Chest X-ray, AP view. Patient: 54 years old, sex F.
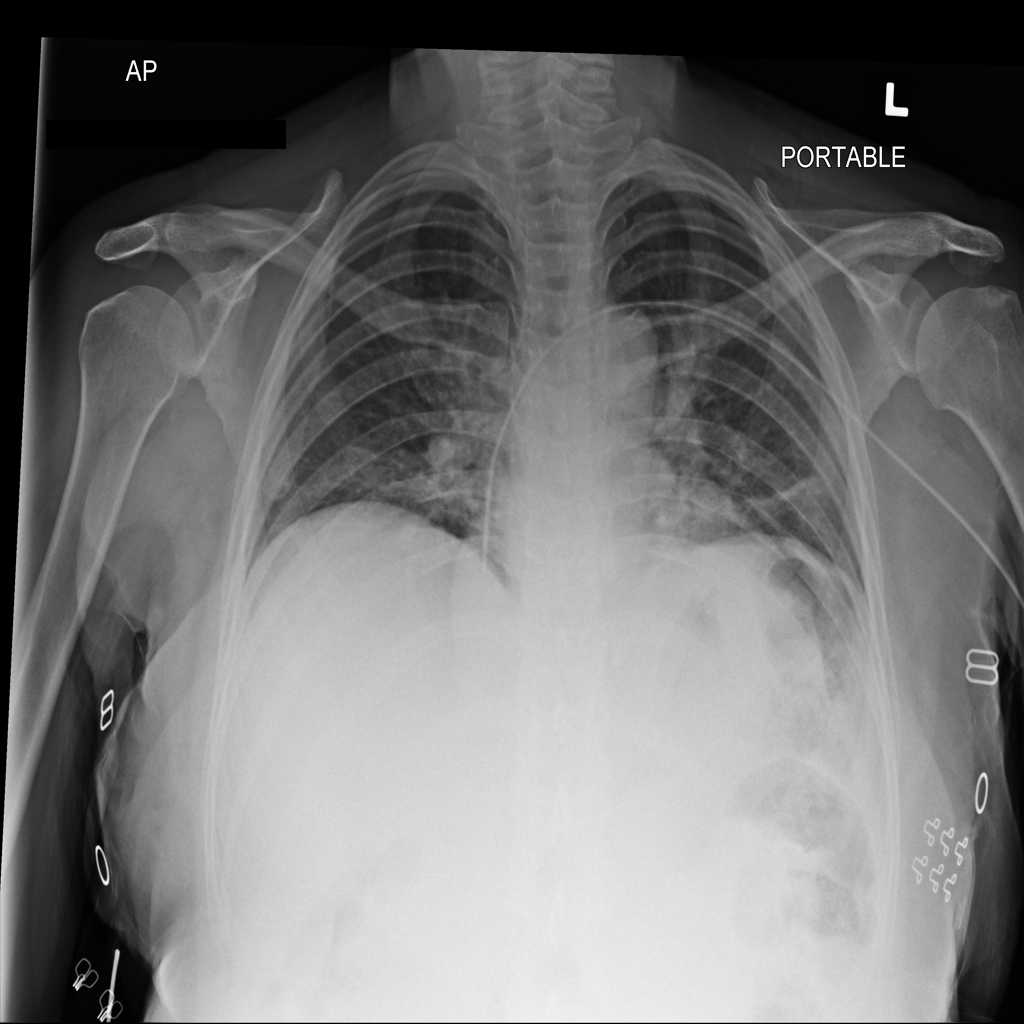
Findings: Atelectasis